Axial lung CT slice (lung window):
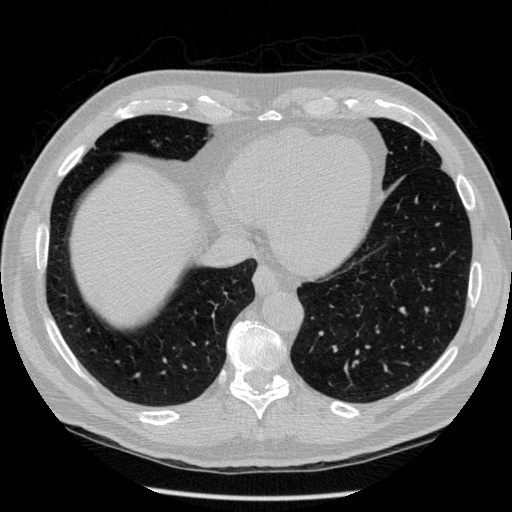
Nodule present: yes
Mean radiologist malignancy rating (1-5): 3